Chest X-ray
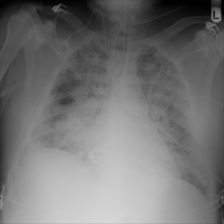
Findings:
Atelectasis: negative
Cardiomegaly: negative
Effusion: negative
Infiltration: negative
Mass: negative
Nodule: negative
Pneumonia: negative
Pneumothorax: negative
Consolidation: negative
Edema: negative
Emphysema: negative
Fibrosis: negative
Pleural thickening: negative
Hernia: negative